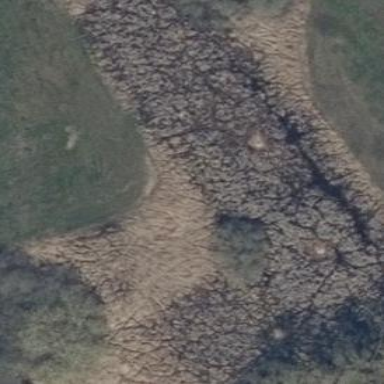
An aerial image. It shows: Beautiful wet meadow natural wetland.